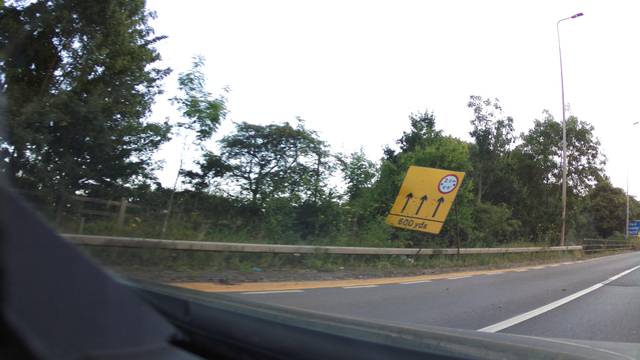
Region: United Kingdom
Coordinates: 52.407, -1.739